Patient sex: M
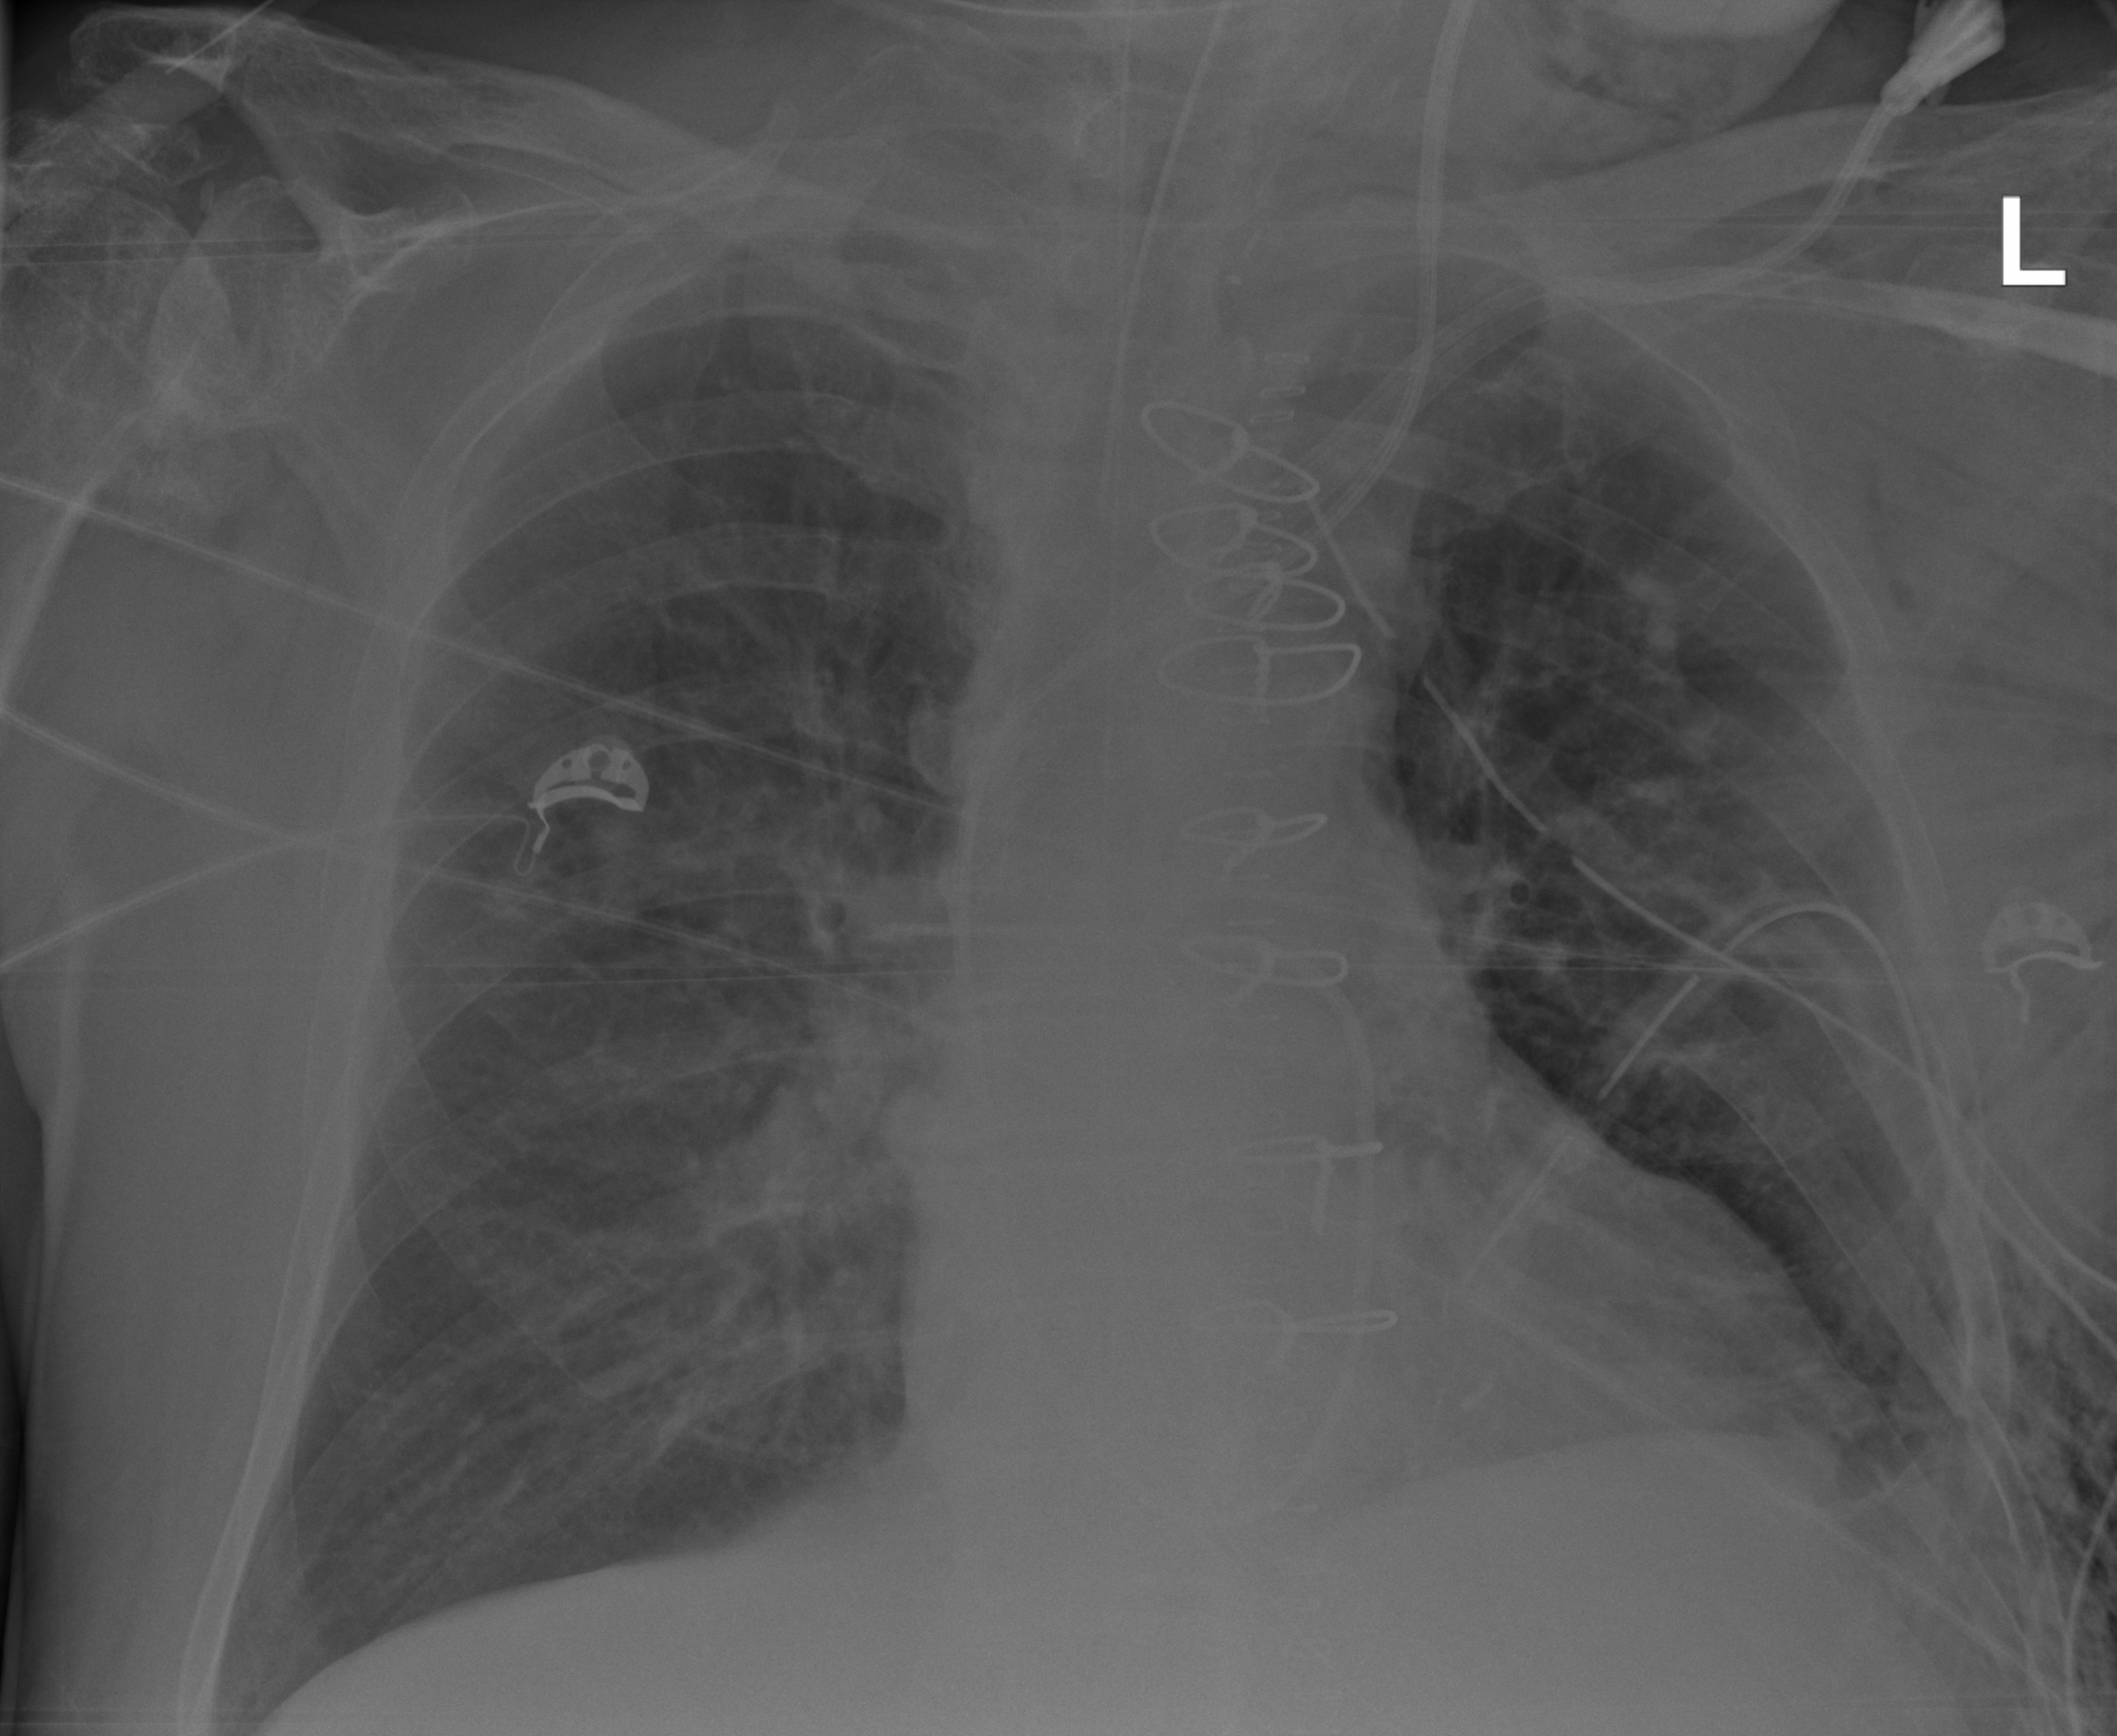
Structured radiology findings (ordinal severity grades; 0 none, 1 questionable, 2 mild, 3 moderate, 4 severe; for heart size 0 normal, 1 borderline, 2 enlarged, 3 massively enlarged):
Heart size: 2
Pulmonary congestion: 0
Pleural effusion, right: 0
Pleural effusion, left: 0
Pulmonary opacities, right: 2
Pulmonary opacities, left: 2
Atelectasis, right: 2
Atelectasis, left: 2